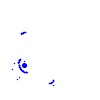
Particle: electron